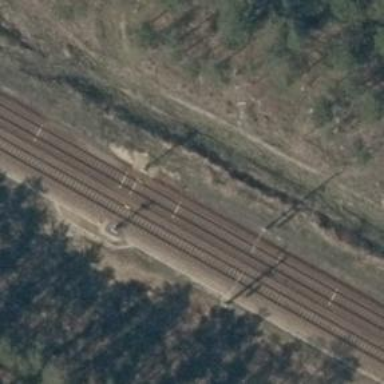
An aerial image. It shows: Railway signal.